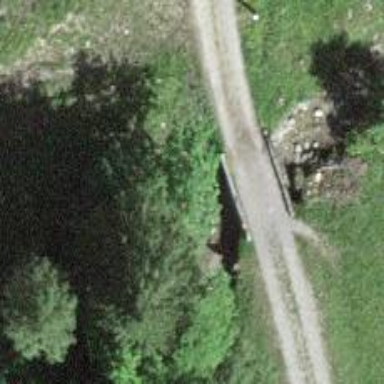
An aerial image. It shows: Gravel track crossing bridge with grade 2 track type.